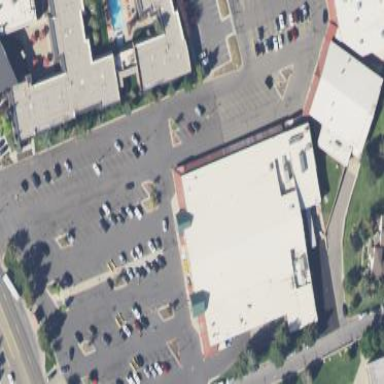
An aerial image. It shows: Supermarket building.